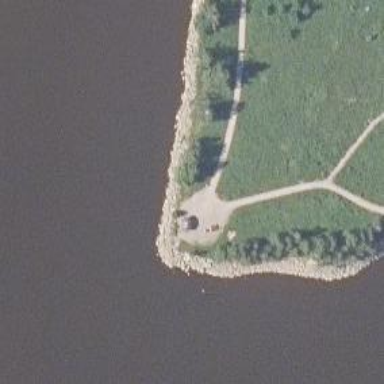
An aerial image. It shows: Lovely park for leisure and relaxation.